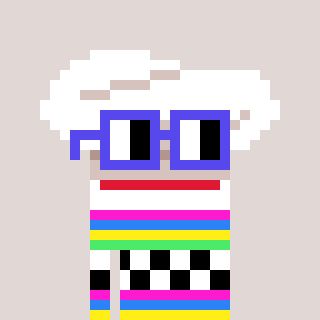
a pixel art character with square blue glasses, a chef hat-shaped head and a grayscale-colored body on a warm background